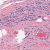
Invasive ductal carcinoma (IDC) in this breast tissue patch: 1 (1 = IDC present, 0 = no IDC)